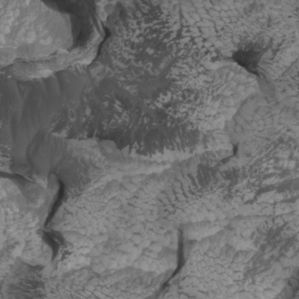
Label: non_frost